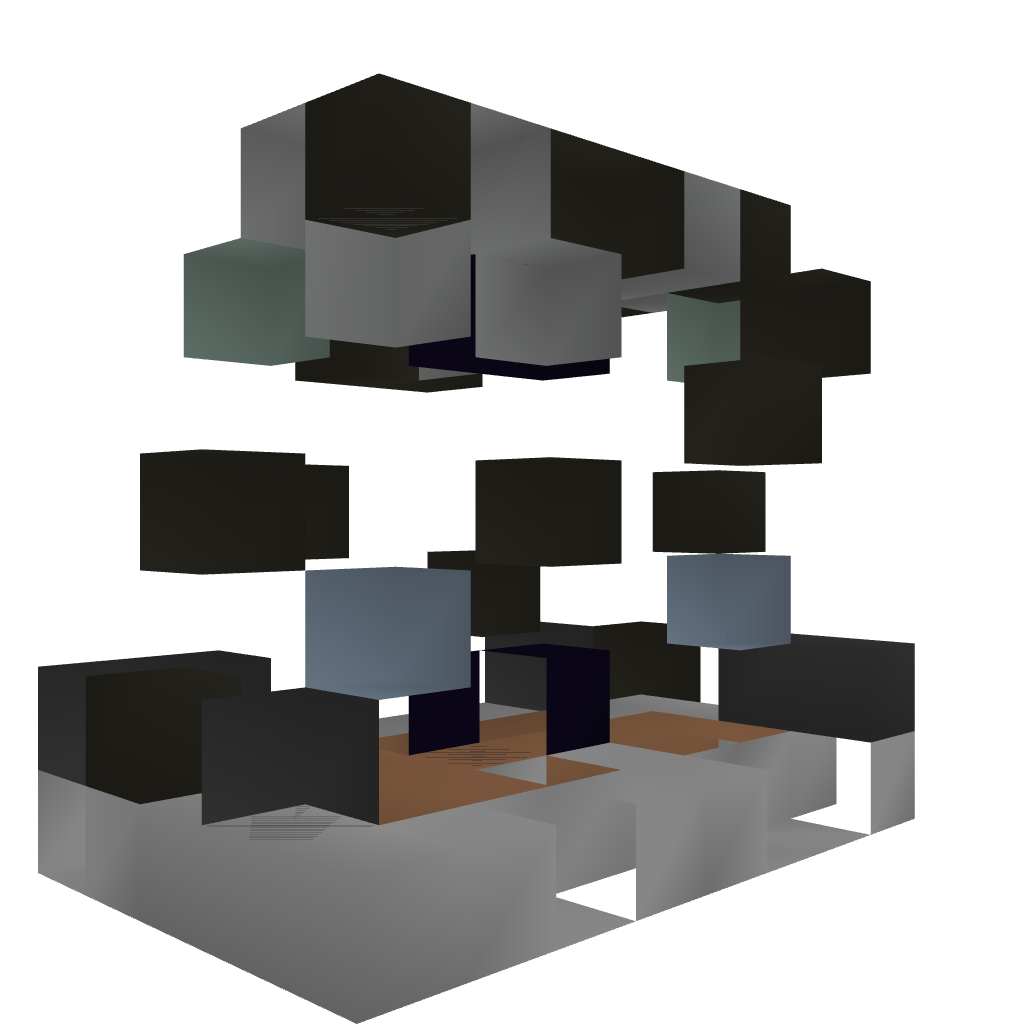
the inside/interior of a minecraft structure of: Nether portal